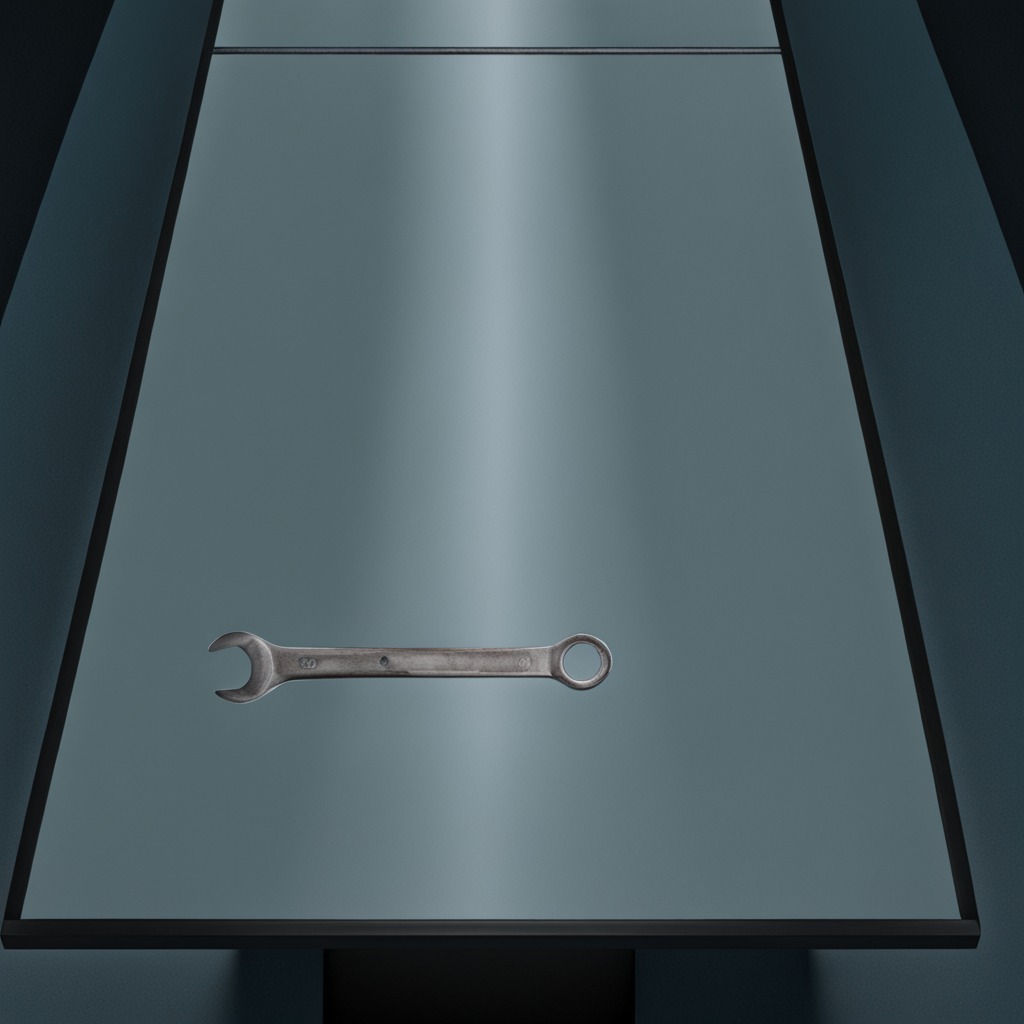
An wrench is lying on a clean empty table in a railway signal maintenance room.